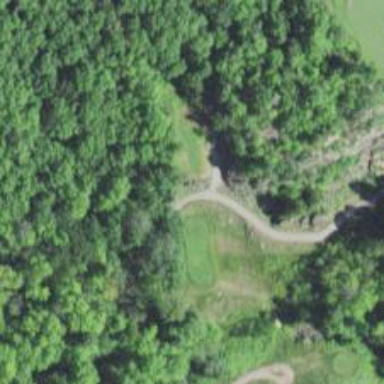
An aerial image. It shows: Golf hole.